A bearing vibration time series has been folded into this square grayscale image, one row per segment of consecutive samples. Determine the bearing's health state. Answer with exactly one of: normal, inner_race, outer_race, ball.
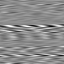
Answer: outer_race